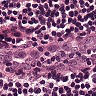
Metastatic tissue present: no